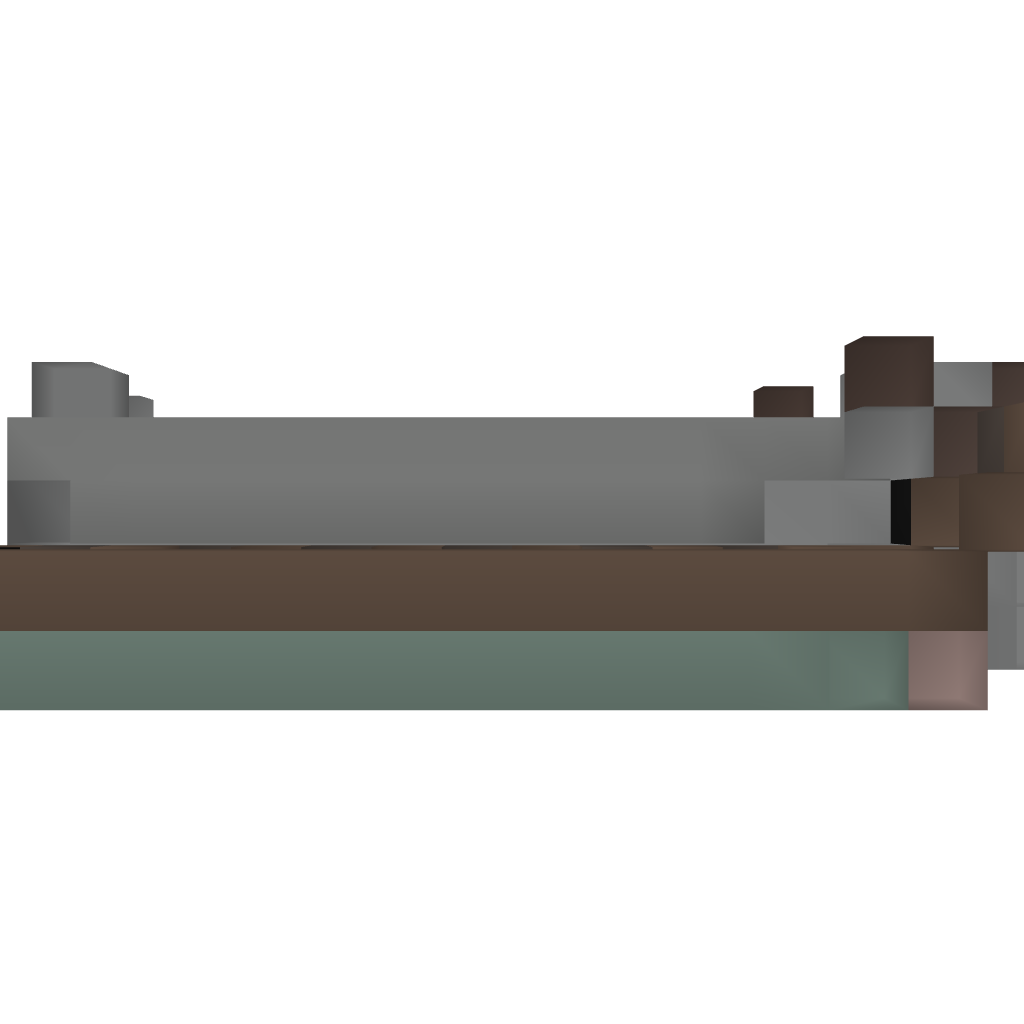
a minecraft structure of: Corridor Run